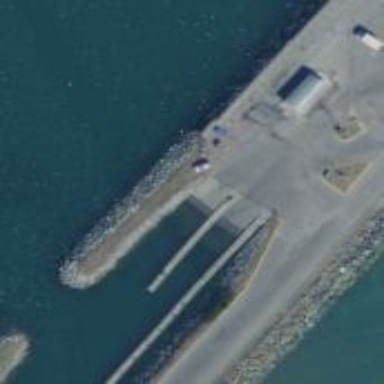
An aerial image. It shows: Man-made pier.